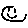
Label: smiley face